Field crop: maize
Growth stage: 2
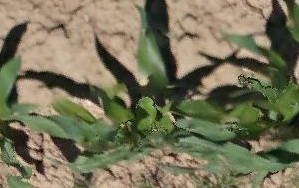
Species: maize